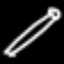
Label: pencil